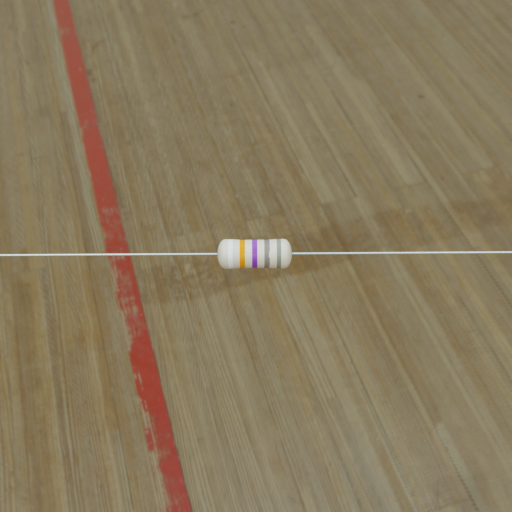
Resistor colour bands (in order): white, orange, violet, gray, gray